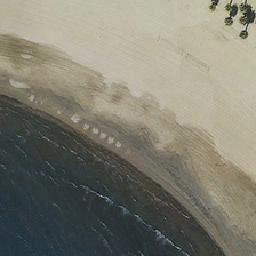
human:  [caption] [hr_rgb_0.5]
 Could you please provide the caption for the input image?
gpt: There is a huge beach in front of the vast ocean.

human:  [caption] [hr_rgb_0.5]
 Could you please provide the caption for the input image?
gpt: Some trees were planted on the beach.

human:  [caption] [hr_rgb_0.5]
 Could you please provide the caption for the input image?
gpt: Several trees were planted on the beach.

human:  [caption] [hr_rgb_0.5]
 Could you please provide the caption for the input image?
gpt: There is a vast beach in front of the vast ocean.

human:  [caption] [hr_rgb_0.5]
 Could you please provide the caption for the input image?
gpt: In front of the vast ocean, there is a huge beach.